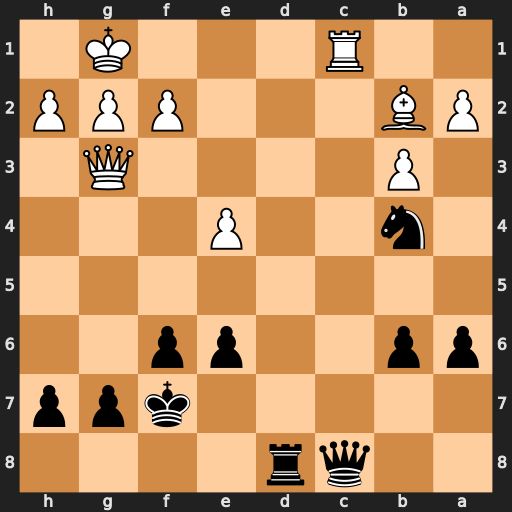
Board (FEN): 2qr4/5kpp/pp2pp2/8/1n2P3/1P4Q1/PB3PPP/2R3K1
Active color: b
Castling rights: -
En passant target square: -
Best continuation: Qxc1+ Bxc1 Rd1#